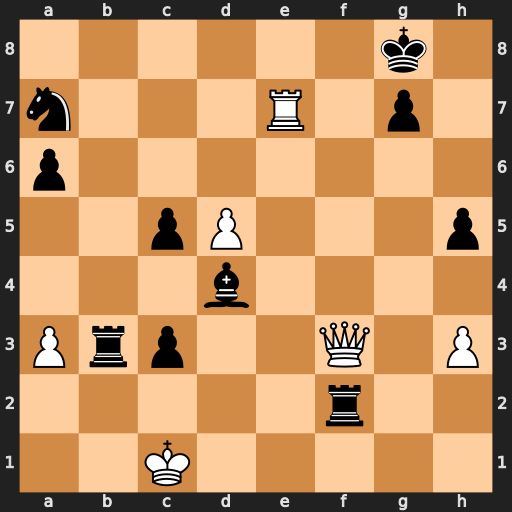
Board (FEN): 6k1/n3R1p1/p7/2pP3p/3b4/Prp2Q1P/5r2/2K5
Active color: w
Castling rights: -
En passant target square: -
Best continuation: Re8+ Kh7 Qxh5#